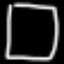
Label: square